Question: I have an App using core data with 3 entities with very similar attributes. The relationship is such as:
Branch ->> Menu ->> Category ->> FoodItem
Each entity has an associated class: example

'''
//gets a single menu record which has some categories and each of these have some food items
id obj = [NSArray arrayWithObject:[[DataStore singleton] getHomeMenu]];
NSError *err;
NSData *jsonData = [NSJSONSerialization dataWithJSONObject:obj options:NSJSONWritingPrettyPrinted error:&err];
NSLog(@"JSON = %@", [[NSString alloc] initWithData:jsonData encoding:NSUTF8StringEncoding]);
'''
But instead of JSON, i get a SIGABRT error.
'''
*** Terminating app due to uncaught exception 'NSInvalidArgumentException', reason: 'Invalid type in JSON write (Menu)'
'''
Any ideas how to fix it or how to make the entity classes (Branch, Menu etc) JSON serialization compatible?
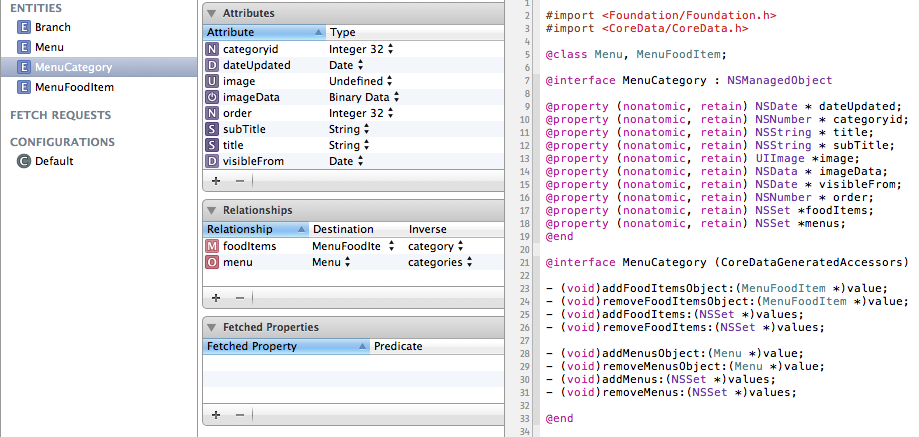
Answer: That's because your "Menu" class is not serializable in JSON. Bascially the language doesn't know how your object should be represented in JSON (which fields to include, how to represent references to other objects...)
From the <URL>
> An object that may be converted to JSON must have the following
properties:- - - -
This means that the language knows how to serialize dictionaries. So a simple way to get a JSON representation from your menu is to provide a Dictionary representation of your Menu instances, which you will then serialize into JSON:
'''
- (NSDictionary *)dictionaryFromMenu:(Menu)menu {
[NSDictionary dictionaryWithObjectsAndKeys:[menu.dateUpdated description],@"dateUpdated",
menu.categoryId, @"categoryId",
//... add all the Menu properties you want to include here
nil];
}
'''
And you could will use it like this :
'''
NSDictionary *menuDictionary = [self dictionaryFromMenu:[[DataStore singleton] getHomeMenu]];
NSError *err;
NSData *jsonData = [NSJSONSerialization dataWithJSONObject:menuDictionary options:NSJSONWritingPrettyPrinted error:&err];
NSLog(@"JSON = %@", [[NSString alloc] initWithData:jsonData encoding:NSUTF8StringEncoding]);
'''